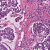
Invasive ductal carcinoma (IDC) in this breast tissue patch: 0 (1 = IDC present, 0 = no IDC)